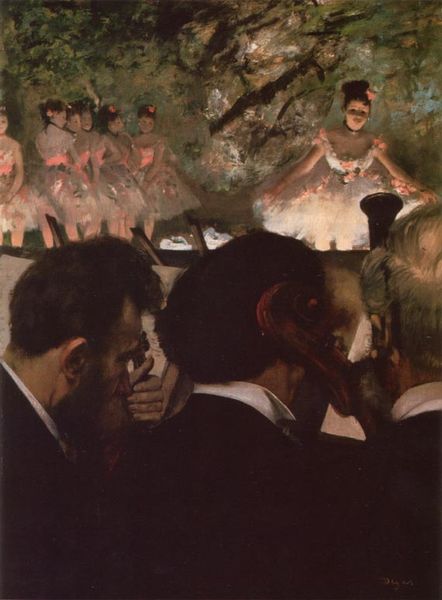
Titel: Die Musiker des Orchesters
Künstler: Edgar Degas
Standort: Gérardmer
Institution: Ville de Gérardmer
Schlagwörter: baum, blau, dunkel, gemälde, gruppe, hand, himmel, laub, mann, schatten, weiß, bäume, frauen, grün, impressionismus, menschen, mädchen, blume, blumen, braun, degas, edgar degas, frau, frisur, frisuren, grau, haar, hintergrund, kleid, kleider, köpfe, licht, männer, ohr, paris, renoir, rücken, schwarz, vordergrund, blüte, blüten, dame, park, rosen, fest, gespräch, herren, malerei, schleife, tanz, alt, anzug, bart, bärte, gesichter, jung, alte, gesicht, kragen, bild, instrument, öl, ast, natur, haare, realismus, aufführung, bass, bühne, instrumente, kontrabass, musik, musiker, orchester, publikum, tanzen, theater, tänzerin, tänzerinnen, dekolletee, höhle, kontrast, ohren, rosa, garten, beine, ruhe, bogen, balett, ballerina, ballet, ballett, beobachten, cello, contrabass, noten, tutu, tütü, zuschauer, balletttänzerinnen, bühnenbild, edgar, orchestergraben, scheinwerfer, beobachter, frack, salon, notenblatt, manet, hinterkopf, bögen, draußen, hinten, geige, geiger, violine, tanzende, lanschaft, kapelle, verbeugung, klassisismus, kulisse, schnecke, gün, moulin rouge, tänzer, ausschnit, bäuem, streichinstrument, gegensatz, musikanten, fracks, geälde, fracke, streicher, streichinstrumente, boheme, oboe, violoncello, solistin, ballettkleid, cellist, fagot, fagott, balletttanz, celli, cellisten, hinterköpfe, kullisse, malletttänzerinnen, orchestermitglieder, rampenlucht, frnakreich, 19. jahrhundert, impressionnismus, ny, behome, tanzgruppe, orchesta, tanzärinnen, tanzärin, mädchern